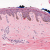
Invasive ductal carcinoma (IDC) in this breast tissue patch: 0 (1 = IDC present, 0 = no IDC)